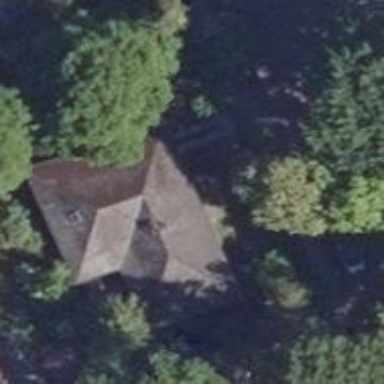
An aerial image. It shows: Building with ridged roof.